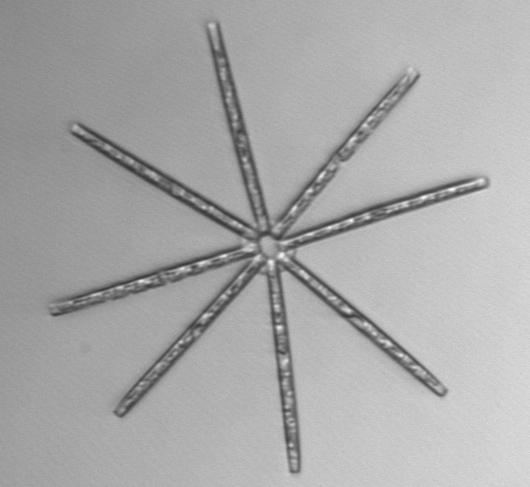
Label: Thalassionema